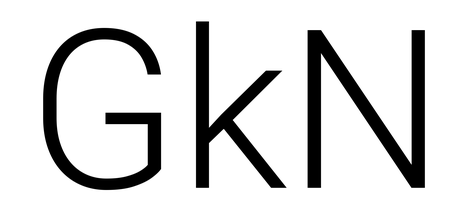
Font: Roboto_Light